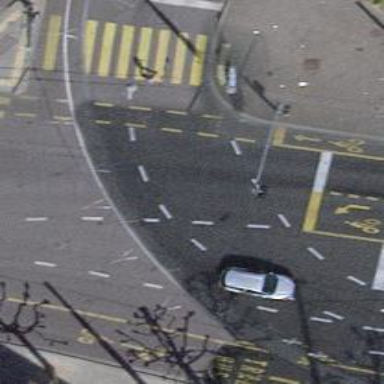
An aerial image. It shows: Primary highway with asphalt surface. It has cycle lane and trolley wires. There is also bus lane on the right side.